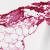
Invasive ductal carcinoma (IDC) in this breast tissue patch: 0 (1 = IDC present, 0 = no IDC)